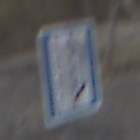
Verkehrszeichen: NothalteUndPannenbucht
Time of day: MorningAfternoon
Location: Outdoor (Suburban)
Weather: Overcast
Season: NotSpecified
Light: Natural